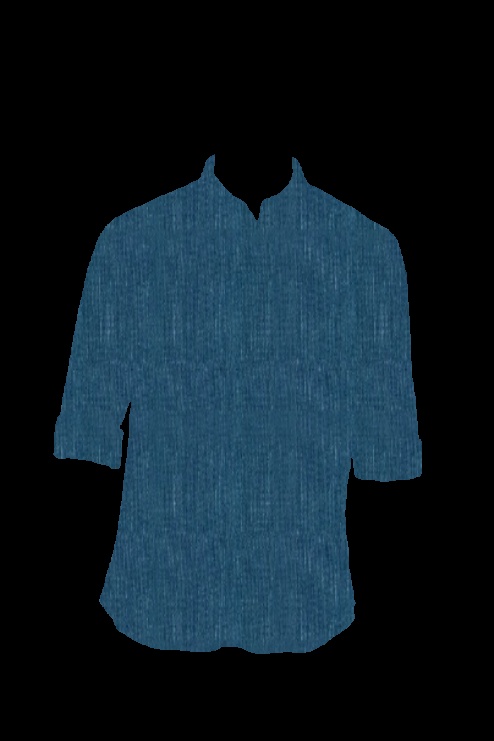
blue indigo linen tee